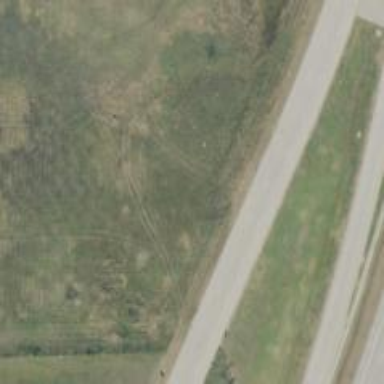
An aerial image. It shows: Secondary road with frontage road.